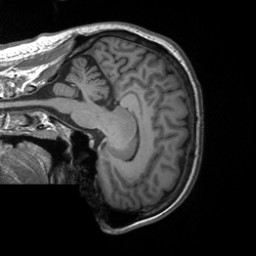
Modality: T1w
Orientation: sagittal
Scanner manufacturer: siemens
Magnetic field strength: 3 T
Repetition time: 1.9 s
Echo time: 0.00251 s